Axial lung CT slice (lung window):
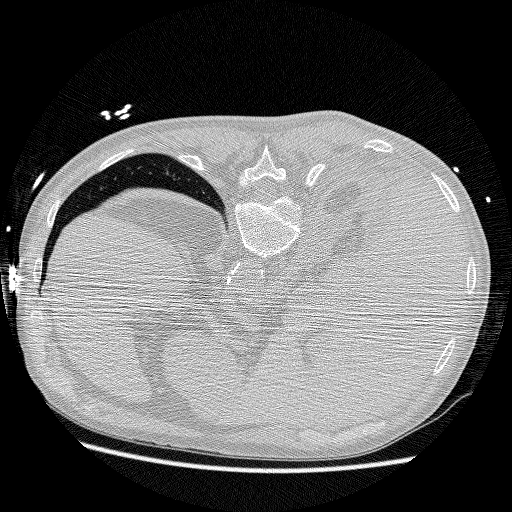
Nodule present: no